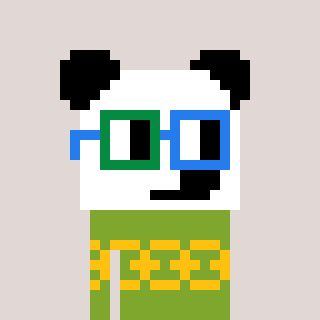
a pixel art character with square green and blue glasses, a panda-shaped head and a slimegreen-colored body on a warm background